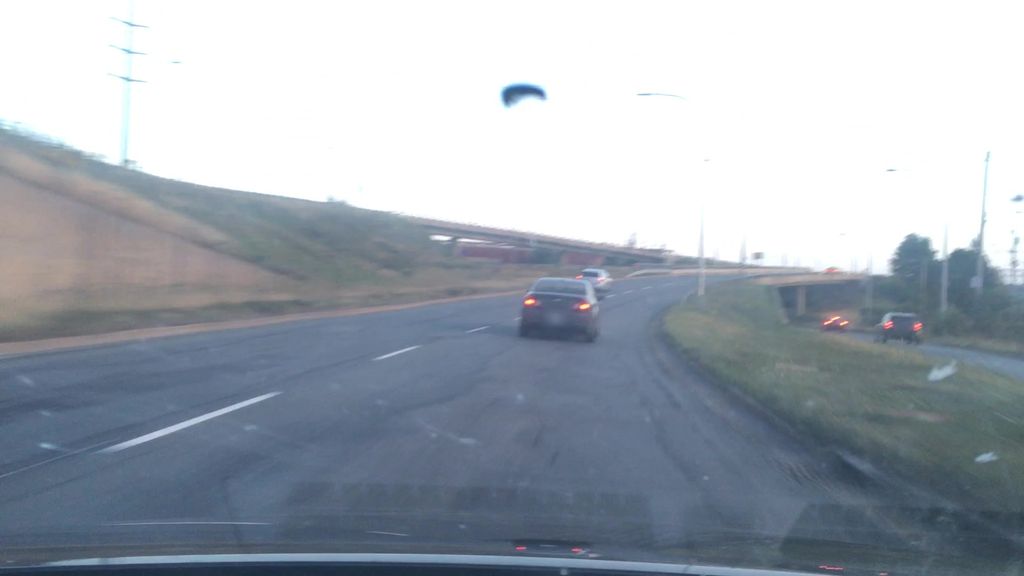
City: halifax